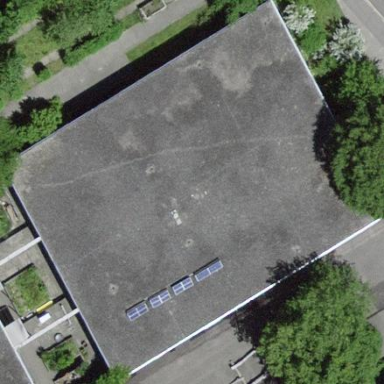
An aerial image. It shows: School building.